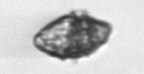
Label: Kryptoperidinium_triquetrum